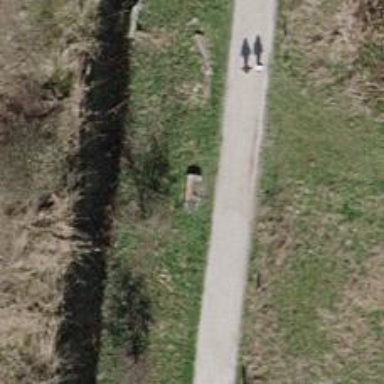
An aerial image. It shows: Bench.